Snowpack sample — Buffalo Mountain, Silverthorne, Colorado, USA (1/25/25, 10:11 AM MST)
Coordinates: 39.6222, -106.1139
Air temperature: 22 °F
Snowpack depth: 110 cm
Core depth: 30 cm
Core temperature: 42.8 °F
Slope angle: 12°, slope face: 102°
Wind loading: high
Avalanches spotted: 0
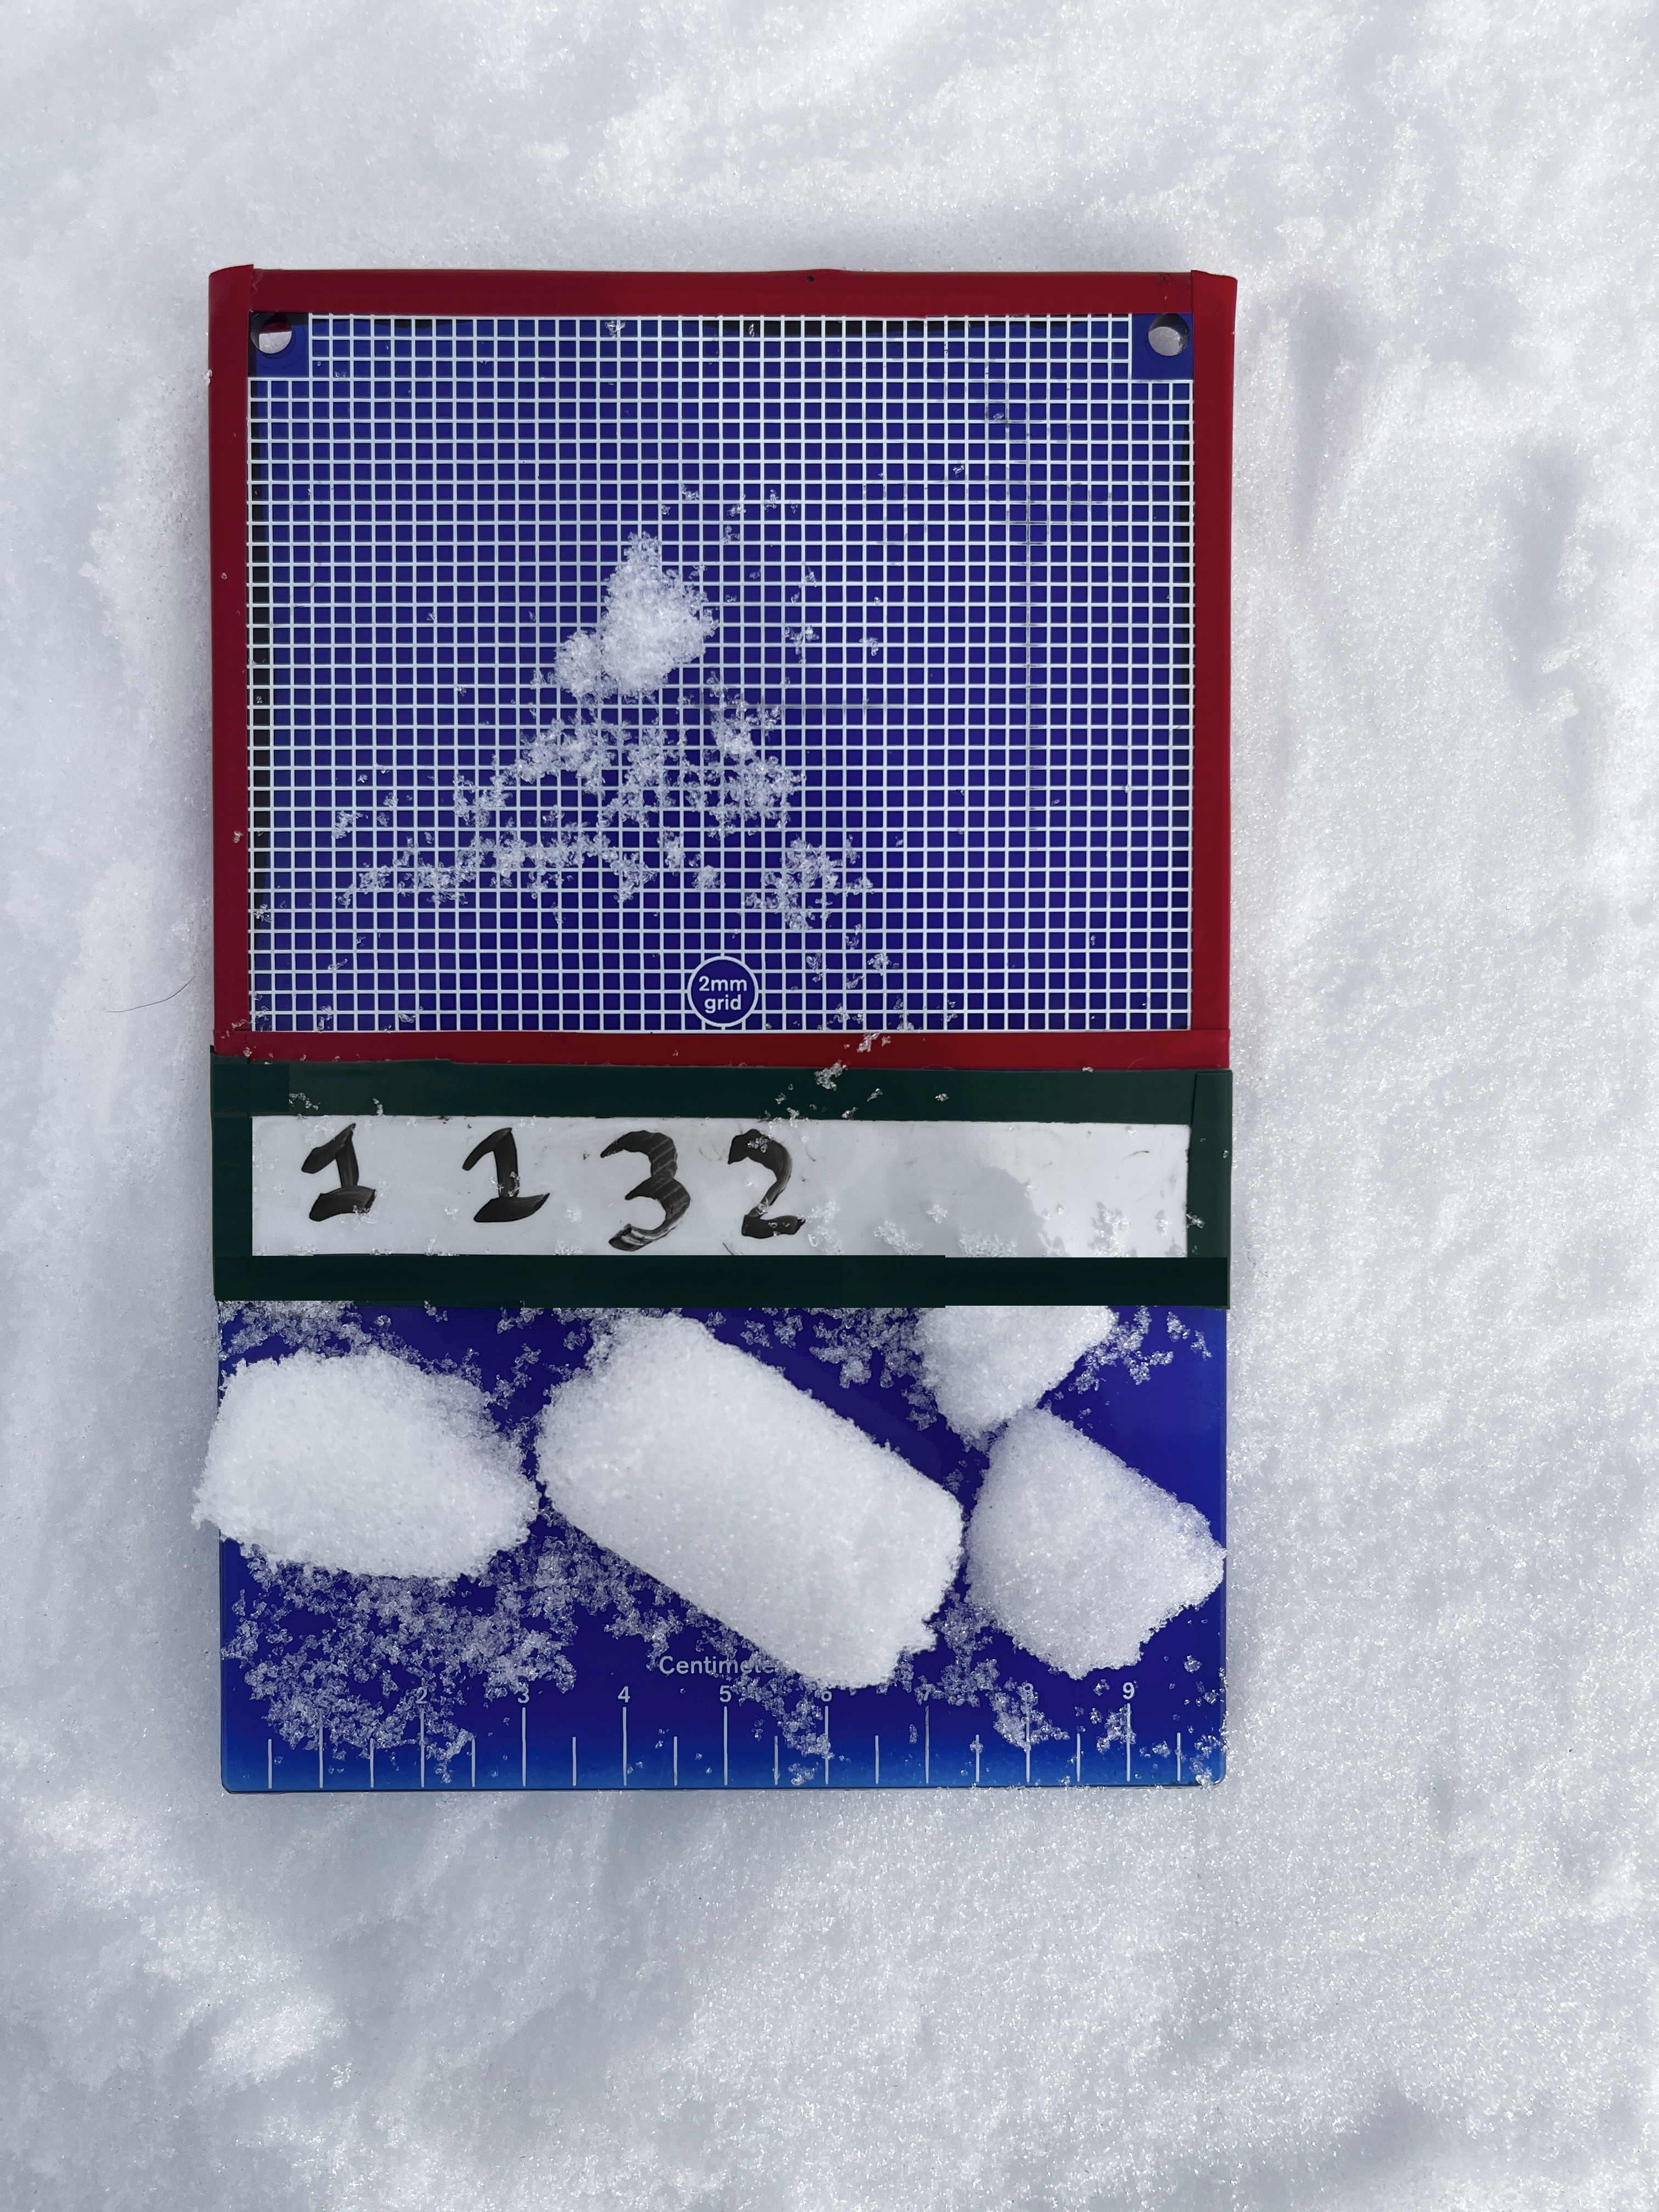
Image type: crystal_card
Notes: No avalanches nearby, collected on the outskirts of a fire break 15 meters from the treeline, on way to Buffalo and Red Mountain